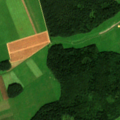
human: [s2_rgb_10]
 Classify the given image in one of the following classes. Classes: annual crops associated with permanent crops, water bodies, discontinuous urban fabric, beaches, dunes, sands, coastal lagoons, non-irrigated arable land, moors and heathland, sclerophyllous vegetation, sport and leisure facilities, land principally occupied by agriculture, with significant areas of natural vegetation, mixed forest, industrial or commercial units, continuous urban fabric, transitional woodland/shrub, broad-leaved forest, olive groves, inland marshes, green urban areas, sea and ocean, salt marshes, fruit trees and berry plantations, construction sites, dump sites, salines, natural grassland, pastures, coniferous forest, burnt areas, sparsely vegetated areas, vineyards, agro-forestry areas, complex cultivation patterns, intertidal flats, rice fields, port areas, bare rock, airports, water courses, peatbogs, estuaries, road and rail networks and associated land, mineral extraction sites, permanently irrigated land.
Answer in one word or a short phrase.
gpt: non-irrigated arable land, pastures, coniferous forest, transitional woodland/shrub